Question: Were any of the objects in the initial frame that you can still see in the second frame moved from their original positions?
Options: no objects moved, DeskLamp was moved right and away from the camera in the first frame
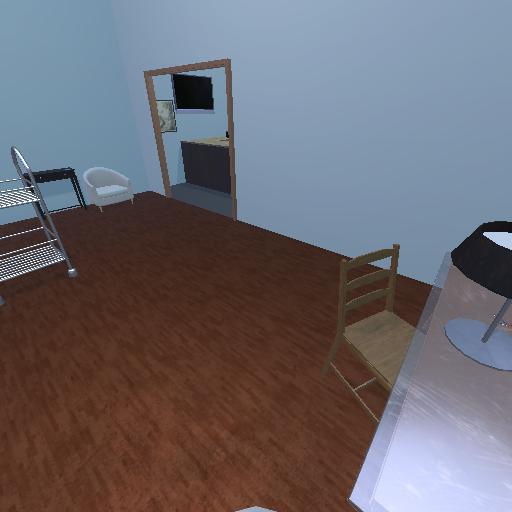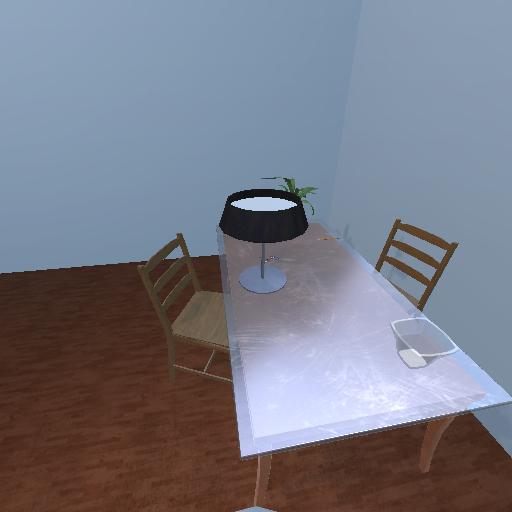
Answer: no objects moved